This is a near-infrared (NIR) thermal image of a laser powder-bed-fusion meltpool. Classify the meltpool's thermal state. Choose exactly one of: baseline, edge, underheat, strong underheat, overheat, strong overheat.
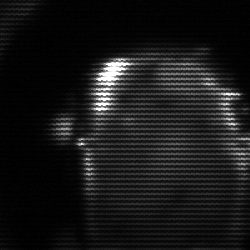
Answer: baseline